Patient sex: F
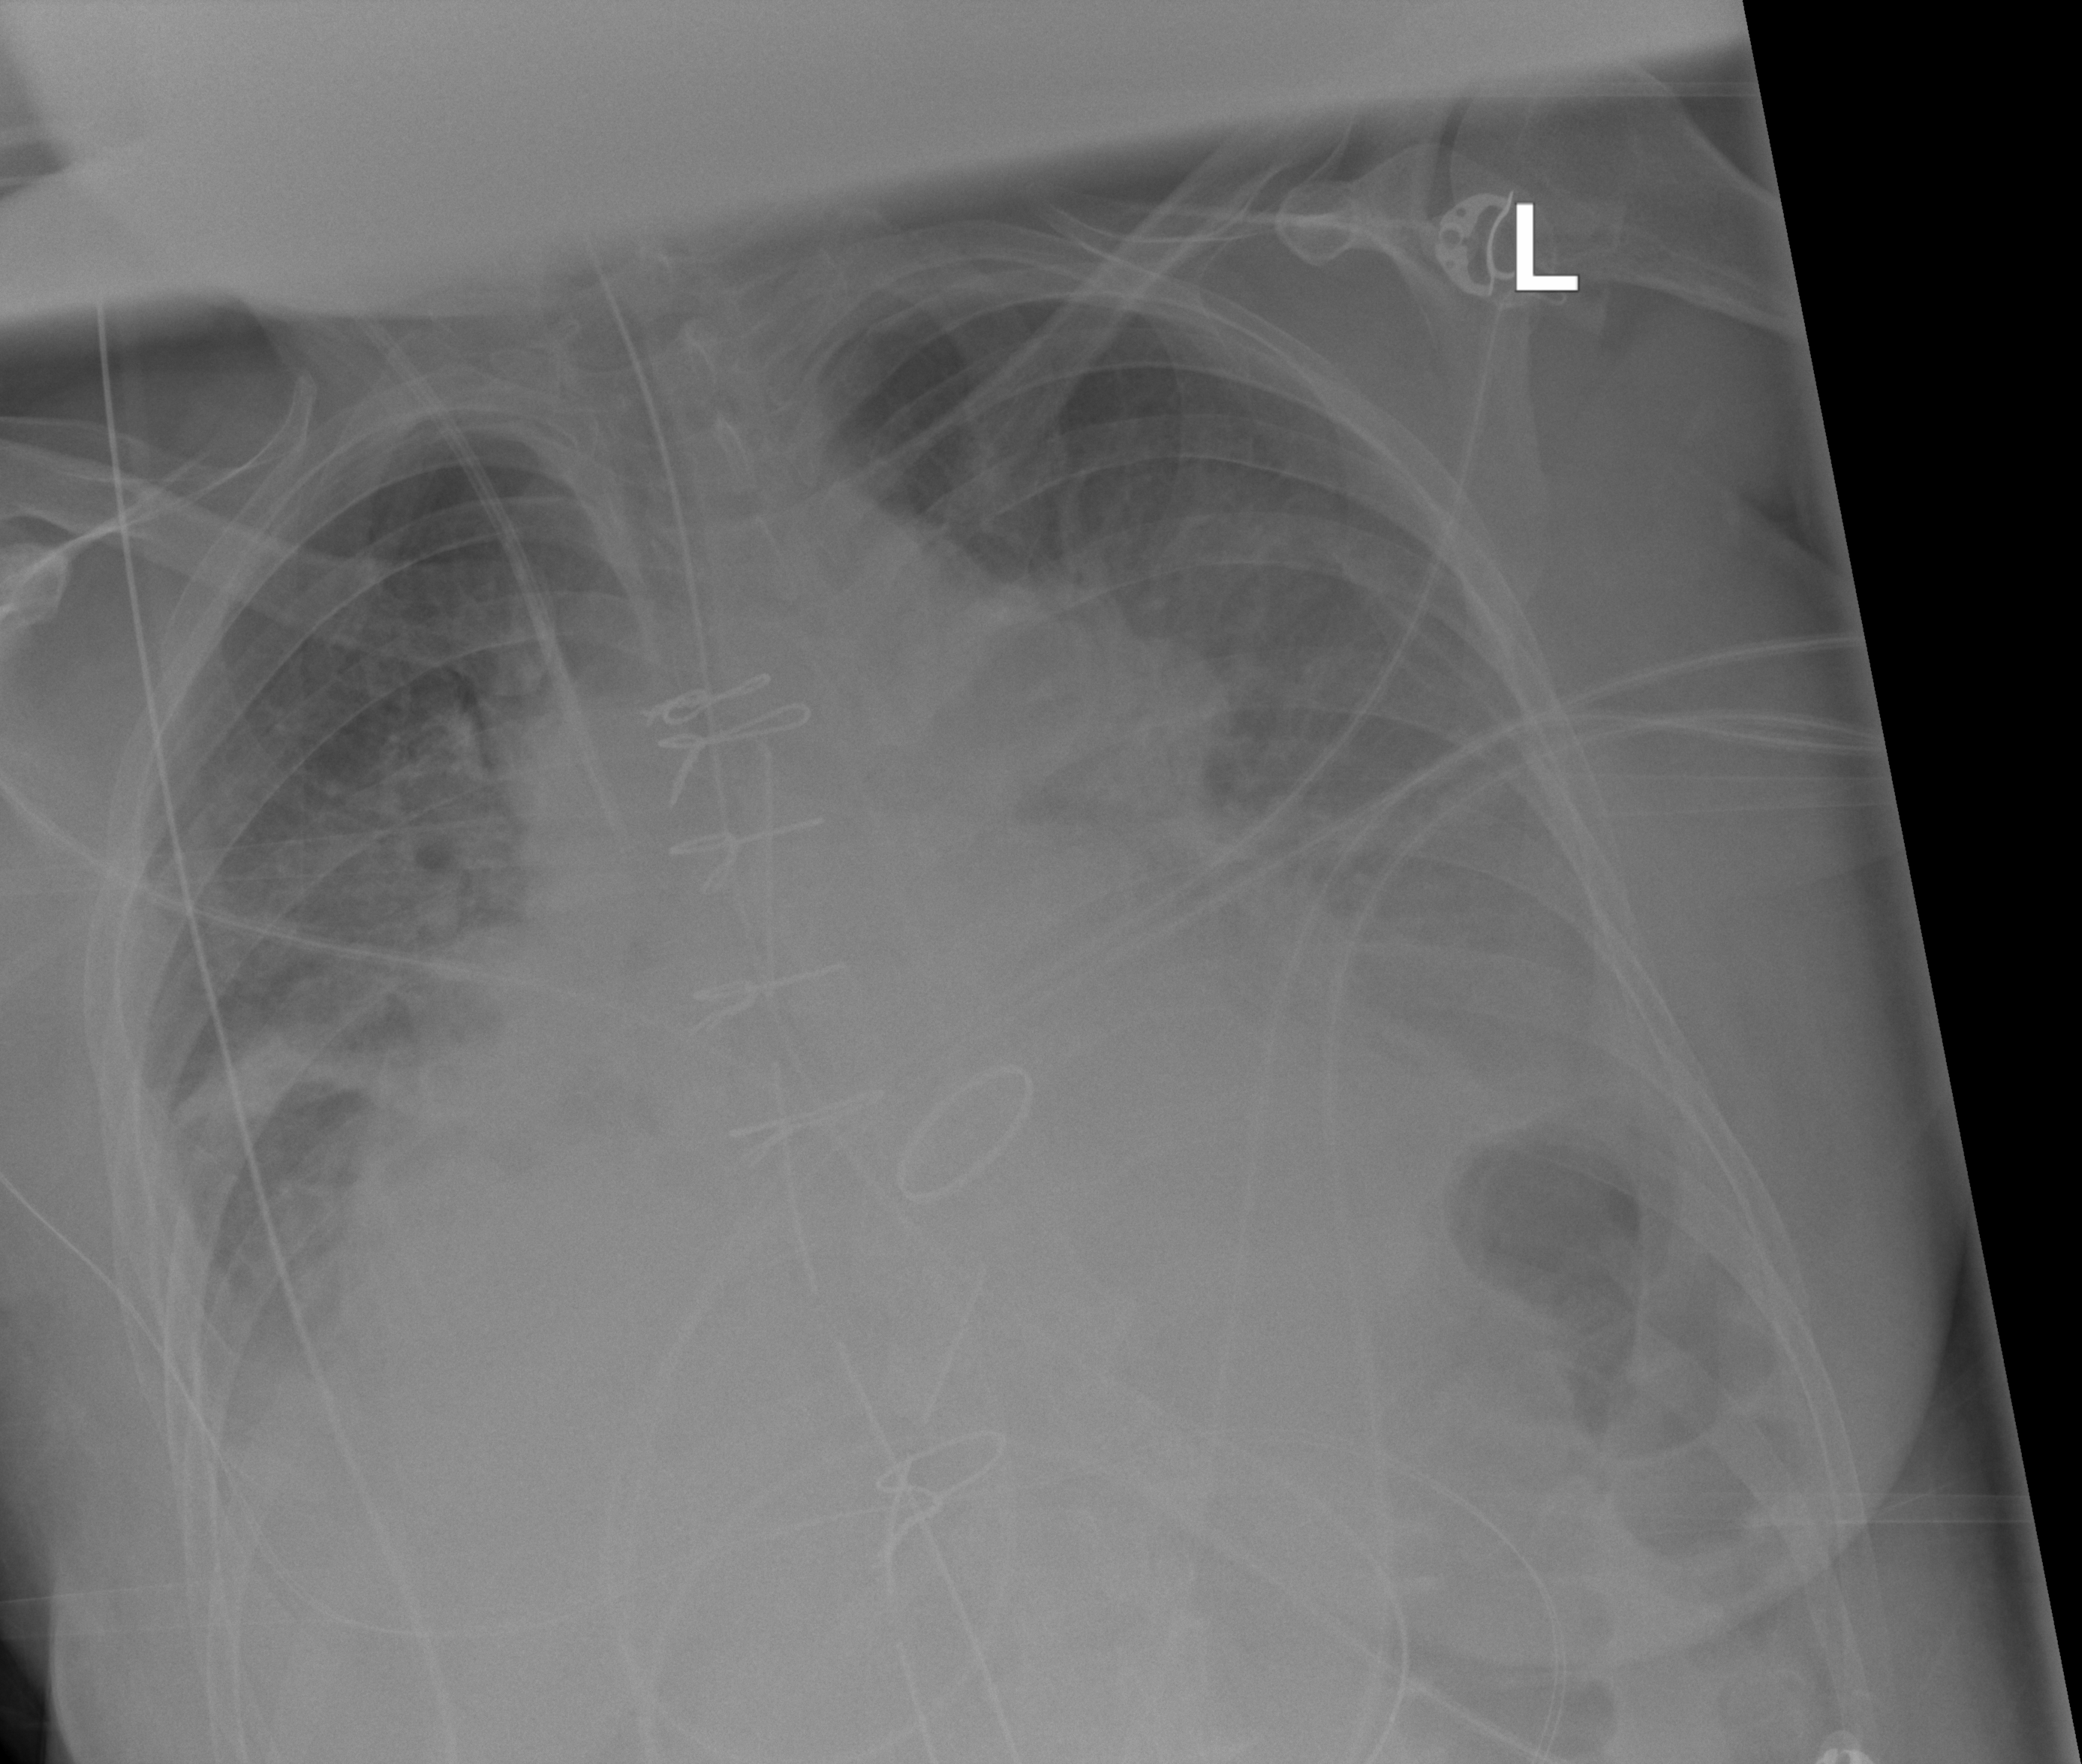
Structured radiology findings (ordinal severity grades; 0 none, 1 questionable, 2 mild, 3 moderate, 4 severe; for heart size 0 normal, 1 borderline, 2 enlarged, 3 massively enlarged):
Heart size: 2
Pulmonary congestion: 2
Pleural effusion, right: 3
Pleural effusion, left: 2
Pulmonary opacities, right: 2
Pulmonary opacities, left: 2
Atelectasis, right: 3
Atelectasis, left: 2